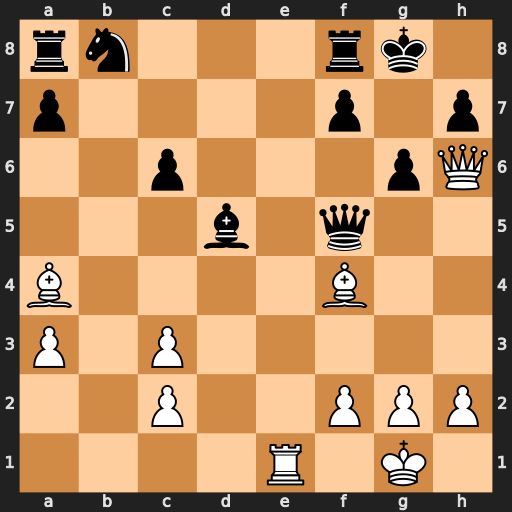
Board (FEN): rn3rk1/p4p1p/2p3pQ/3b1q2/B4B2/P1P5/2P2PPP/4R1K1
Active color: w
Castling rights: -
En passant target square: -
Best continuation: Qxf8+ Kxf8 Bh6+ Kg8 Re8#